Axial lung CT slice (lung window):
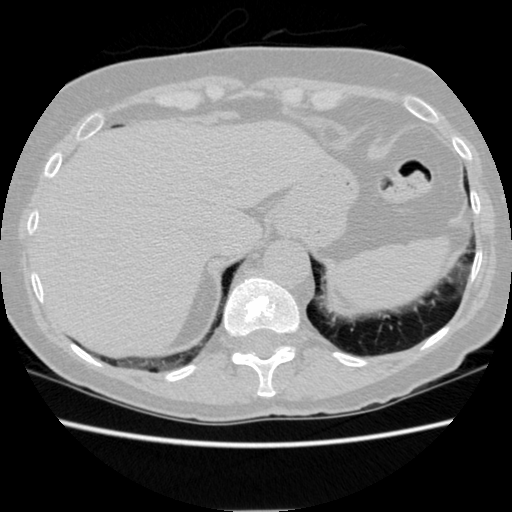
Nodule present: no